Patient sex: F
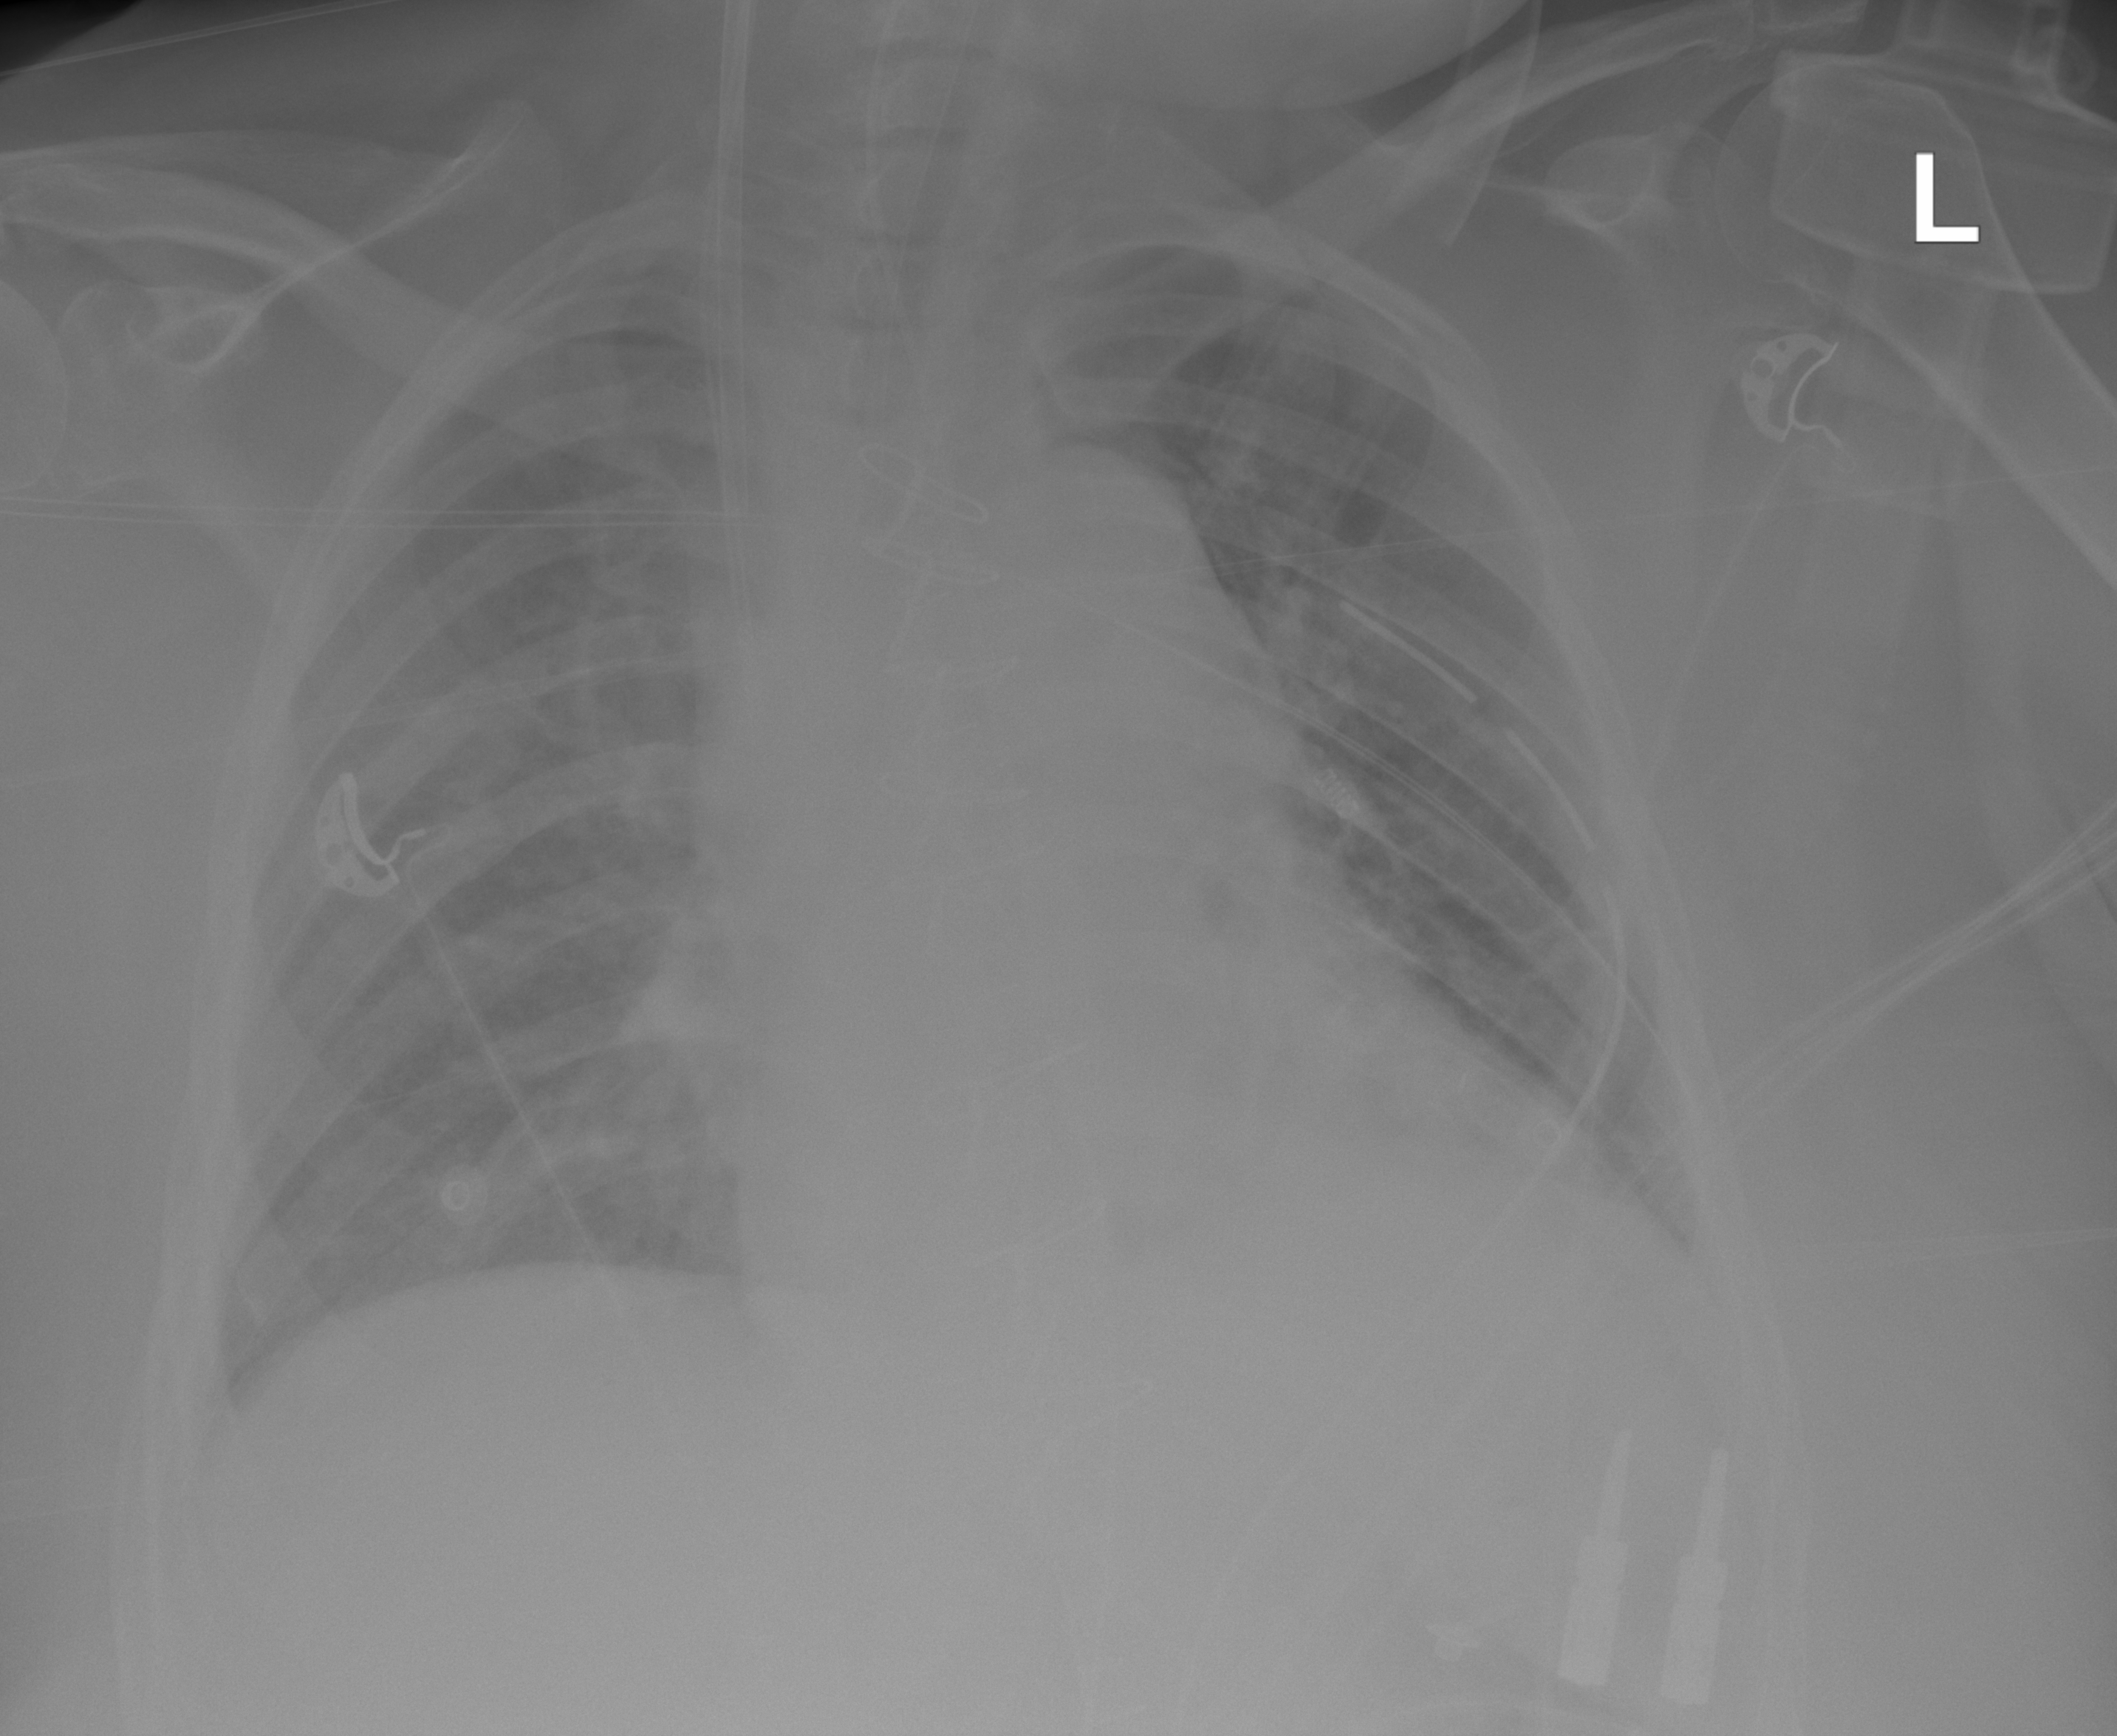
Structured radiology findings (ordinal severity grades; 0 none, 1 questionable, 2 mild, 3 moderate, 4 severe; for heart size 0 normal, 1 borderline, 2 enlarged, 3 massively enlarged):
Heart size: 0
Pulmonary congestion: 2
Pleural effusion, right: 0
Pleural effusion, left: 0
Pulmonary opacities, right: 2
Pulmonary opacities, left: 2
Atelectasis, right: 0
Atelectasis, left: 0